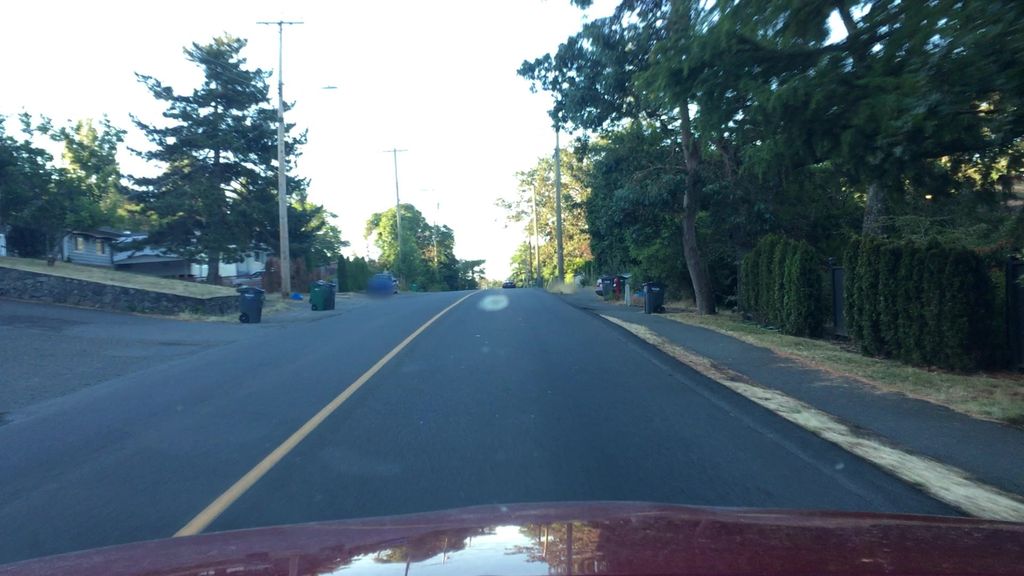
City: victoria